Question: I am plotting times of day with R. Here is my code:
'''
library(chron)
t <- times(c("00:13:00", "00:30:00", "00:34:00", "00:36:00", "00:45:00", "00:48:00", "01:08:00", "01:14:00", "01:15:00", "01:25:00", "02:06:00", "02:07:00", "02:22:00", "02:23:00", "02:36:00", "02:37:00", "02:55:00", "03:08:00", "03:10:00", "03:11:00", "03:13:00", "03:15:00", "03:23:00", "03:35:00", "03:45:00", "03:55:00", "03:57:00", "03:58:00", "04:03:00", "04:06:00", "04:15:00", "04:21:00", "04:21:00", "04:22:00", "04:34:00", "04:43:00", "04:48:00", "04:51:00", "04:54:00", "04:58:00", "05:00:00", "05:02:00", "05:03:00", "05:17:00", "05:25:00", "05:34:00", "05:38:00", "05:45:00", "05:46:00", "05:50:00", "05:52:00", "06:10:00", "06:11:00", "06:13:00", "06:23:00", "06:26:00", "22:18:00", "23:27:00", "23:40:00", "23:53:00", "23:54:00", "23:58:00"))
hist(as.numeric(t), breaks = "Freedman-Diaconis", probability = TRUE, col = "gray", ylim = c(0, 10), xlab = "Time", ylab = "Density", main = "Times")
'''
This is what it looks like:

Now, instead of Freedman-Diaconis, .
But for one, I cannot create a time series that spans the whole day (from midnight to midnight), because the largest full minute time I can input for 'to' is 23:59:00, so my sequence misses the last bin that would include times between 23:59:00 and midnight:
'''
seq(from = times("00:00:00"), to = times("23:59:00"), by = times("00:00:01"))
'''
Also, using this sequence as breaks in 'hist()' throws an error (with or without casting the times 'as.numeric()'):
'''
Error in hist.default(as.numeric(t), breaks = as.numeric(seq(times("00:00:00"), :
some 'x' not counted; maybe 'breaks' do not span range of 'x'
'''
# How can I create one minute wide breaks from midnight to midnight?
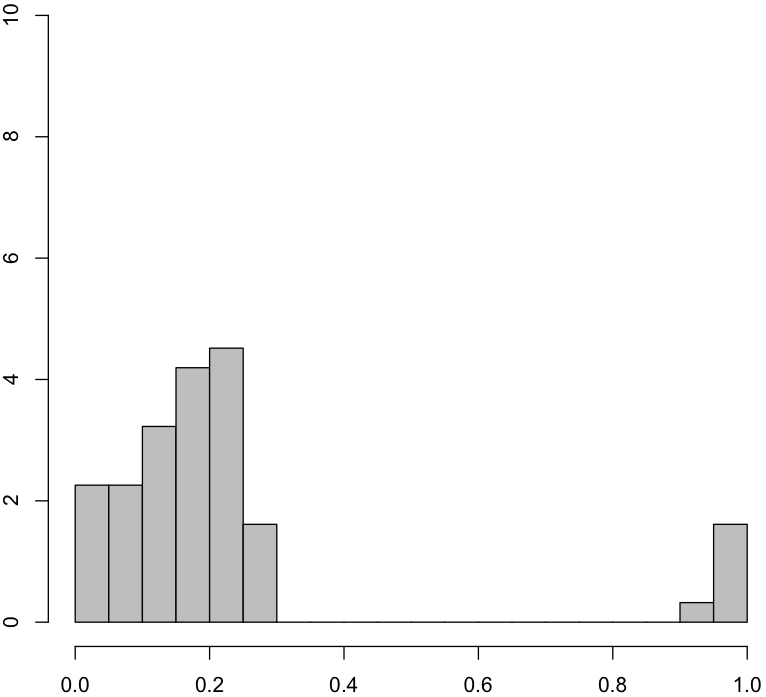
Answer: The solution for me was:
'''
breaks = seq(times(0), times(1), by = times("00:01:00"))
'''
That is, I defined the times numerically, with 'times(1)' being one full day.
It looks like this: